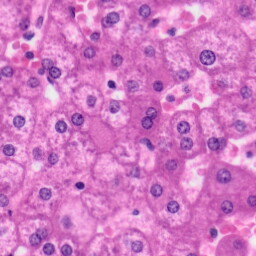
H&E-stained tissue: Liver